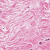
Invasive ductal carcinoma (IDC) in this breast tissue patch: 0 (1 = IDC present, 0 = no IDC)